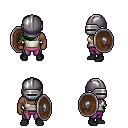
a pixel art fantasy rpg character, male body template, human, dark skin, white pirate shirt, magenta pants, green left-swept hairstyle, metal helm, black shoes, shield, four views (front, back, left, right), 2x2 character sprite sheet, small pixel art, hard edges, no anti-aliasing